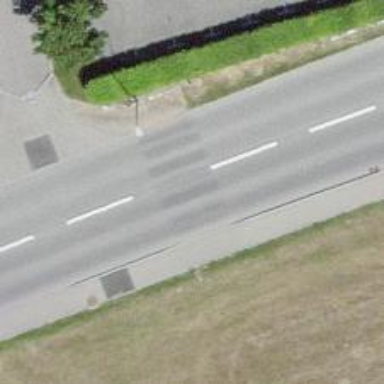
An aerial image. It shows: Zebra crossing on the road.